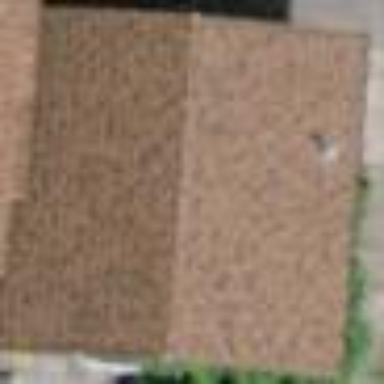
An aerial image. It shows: Garage building.